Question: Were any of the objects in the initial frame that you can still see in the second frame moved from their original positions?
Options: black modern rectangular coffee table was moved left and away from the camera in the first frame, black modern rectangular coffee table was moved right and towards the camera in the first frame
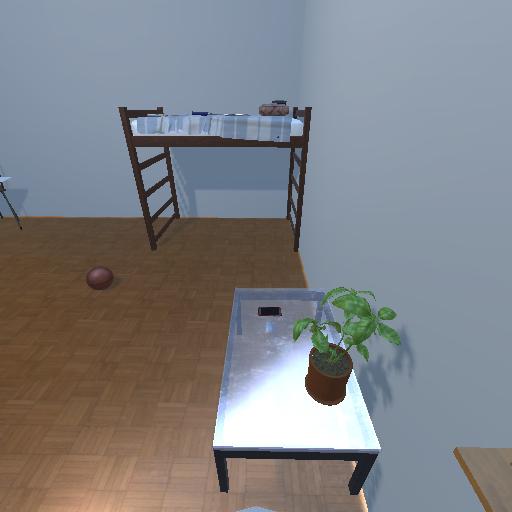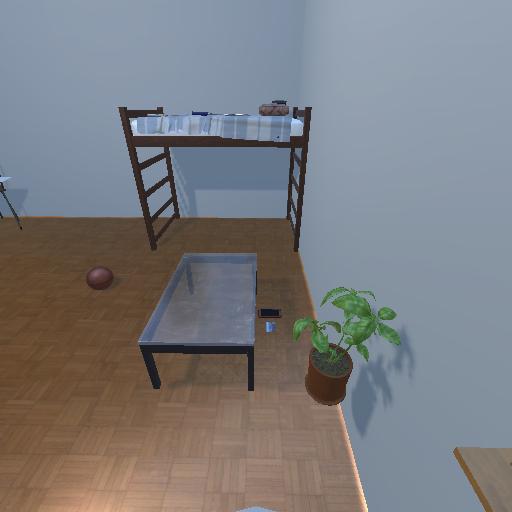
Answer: black modern rectangular coffee table was moved left and away from the camera in the first frame